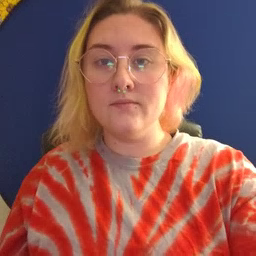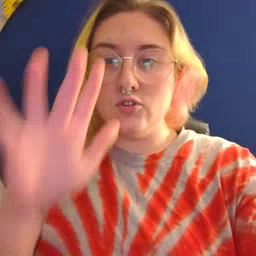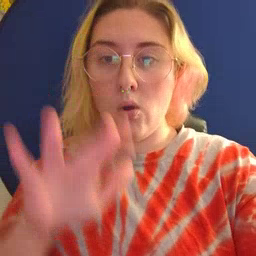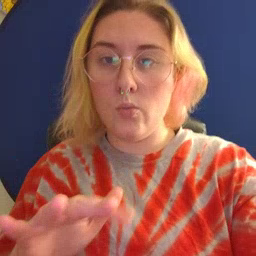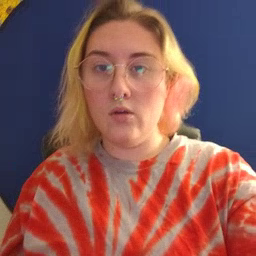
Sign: snow